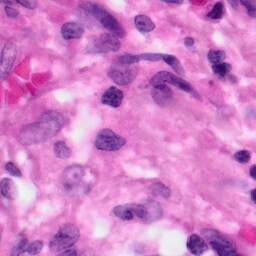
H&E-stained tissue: Pancreatic